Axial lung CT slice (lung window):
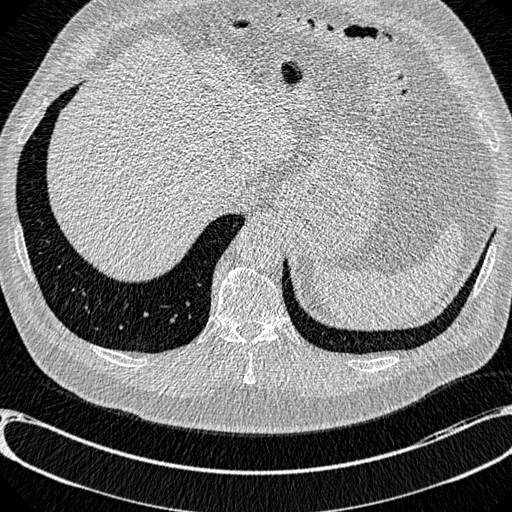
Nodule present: no